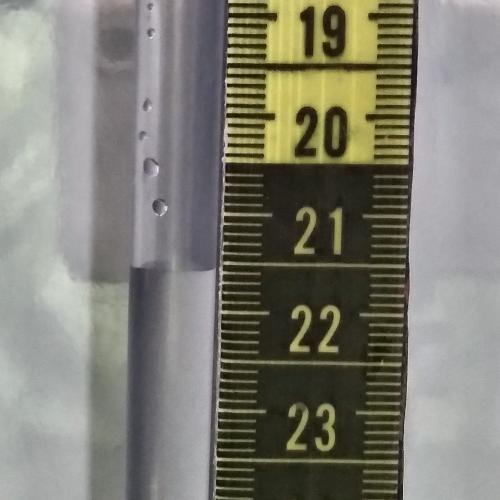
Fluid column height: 21.6 cm